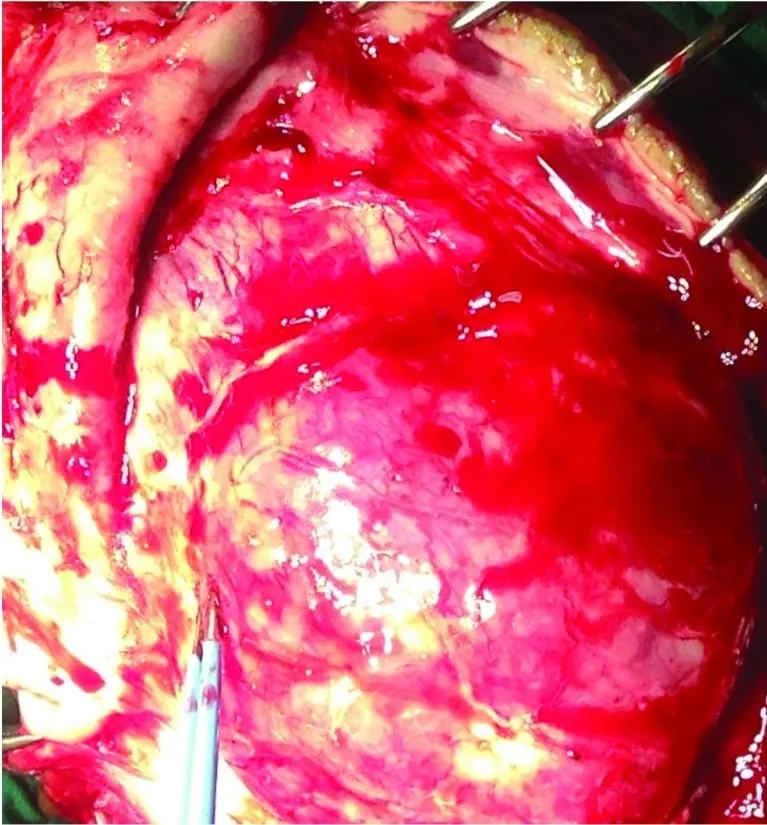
Intraoperative photograph showing the extra-calvarial extension of the lesion.
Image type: medical_photograph (other_medical_photograph)